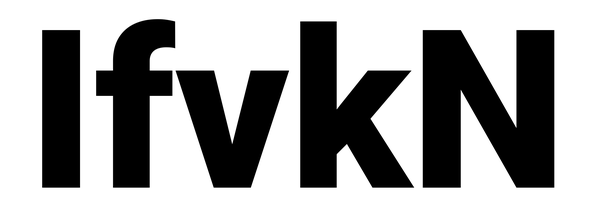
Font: Roboto_Black